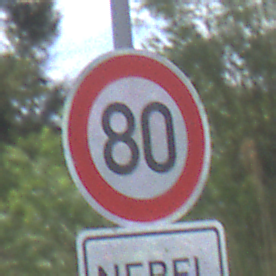
Verkehrszeichen: Geschwindigkeit80
Zusatzzeichen unten: HinweiseAufGefahrenDurchVerbaleAngabe10
Umgebung: Outdoor, Nature
Tageszeit: Midday
Wetter: PartlyCloudy
Licht: Natural
Jahreszeit: NotSpecified
Kontrast: HighContrast